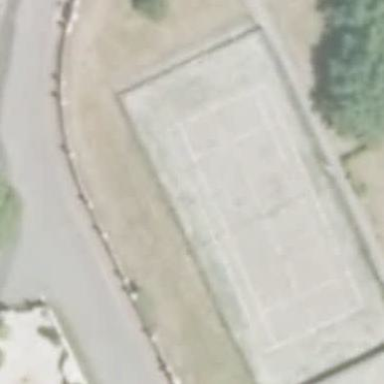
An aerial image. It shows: Tennis court on the leisure land pitch.